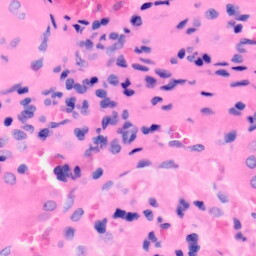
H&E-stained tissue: Kidney